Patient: sex F, age 78
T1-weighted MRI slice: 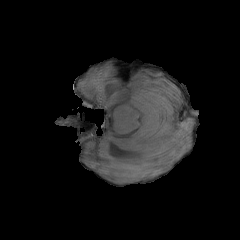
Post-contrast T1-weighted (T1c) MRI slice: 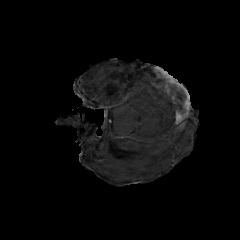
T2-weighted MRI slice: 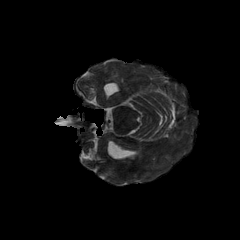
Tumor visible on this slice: no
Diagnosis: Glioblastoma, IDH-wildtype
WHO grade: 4